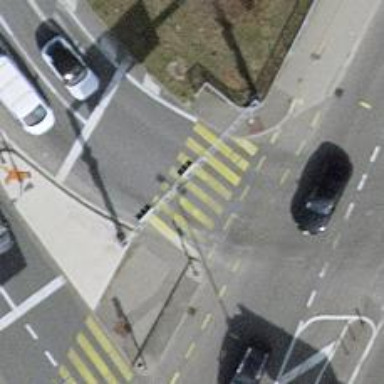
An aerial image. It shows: Crossing with traffic signals.